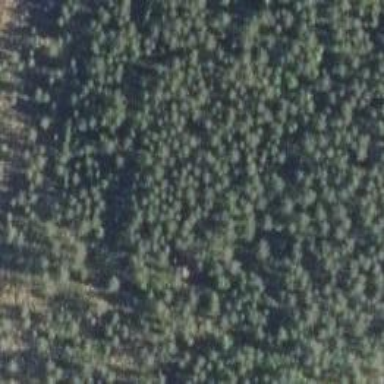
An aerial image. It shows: Woodland with needle-leaved trees.